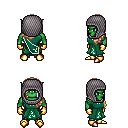
a pixel art fantasy rpg character, male body template, orc, green skin, sash dress, metal pants, light blonde left-swept hairstyle, chain hood, gold gloves, gold boots, four views (front, back, left, right), 2x2 character sprite sheet, small pixel art, hard edges, no anti-aliasing